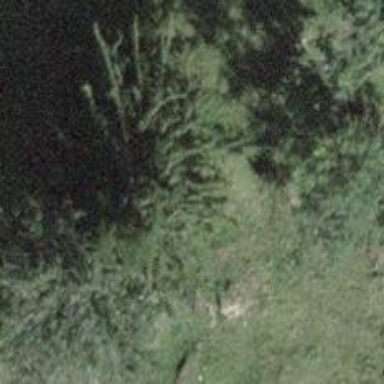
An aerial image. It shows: Single tag "natural: tree."